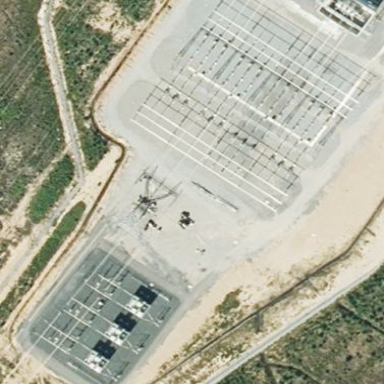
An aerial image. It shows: Switchgear for power distribution.